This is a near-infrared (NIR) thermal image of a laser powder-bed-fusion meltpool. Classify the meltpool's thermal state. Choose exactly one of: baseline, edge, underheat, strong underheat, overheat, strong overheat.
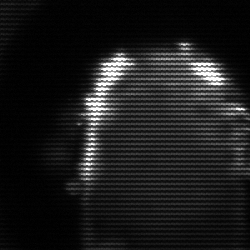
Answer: baseline